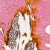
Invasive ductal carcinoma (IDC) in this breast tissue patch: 0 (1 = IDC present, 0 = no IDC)